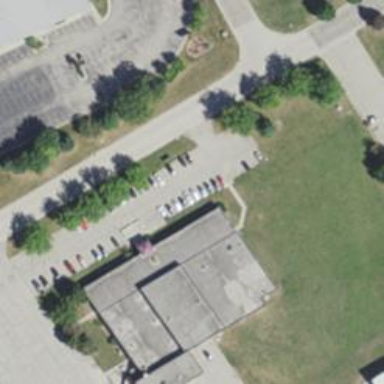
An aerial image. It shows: Public building.